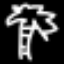
Label: palm tree